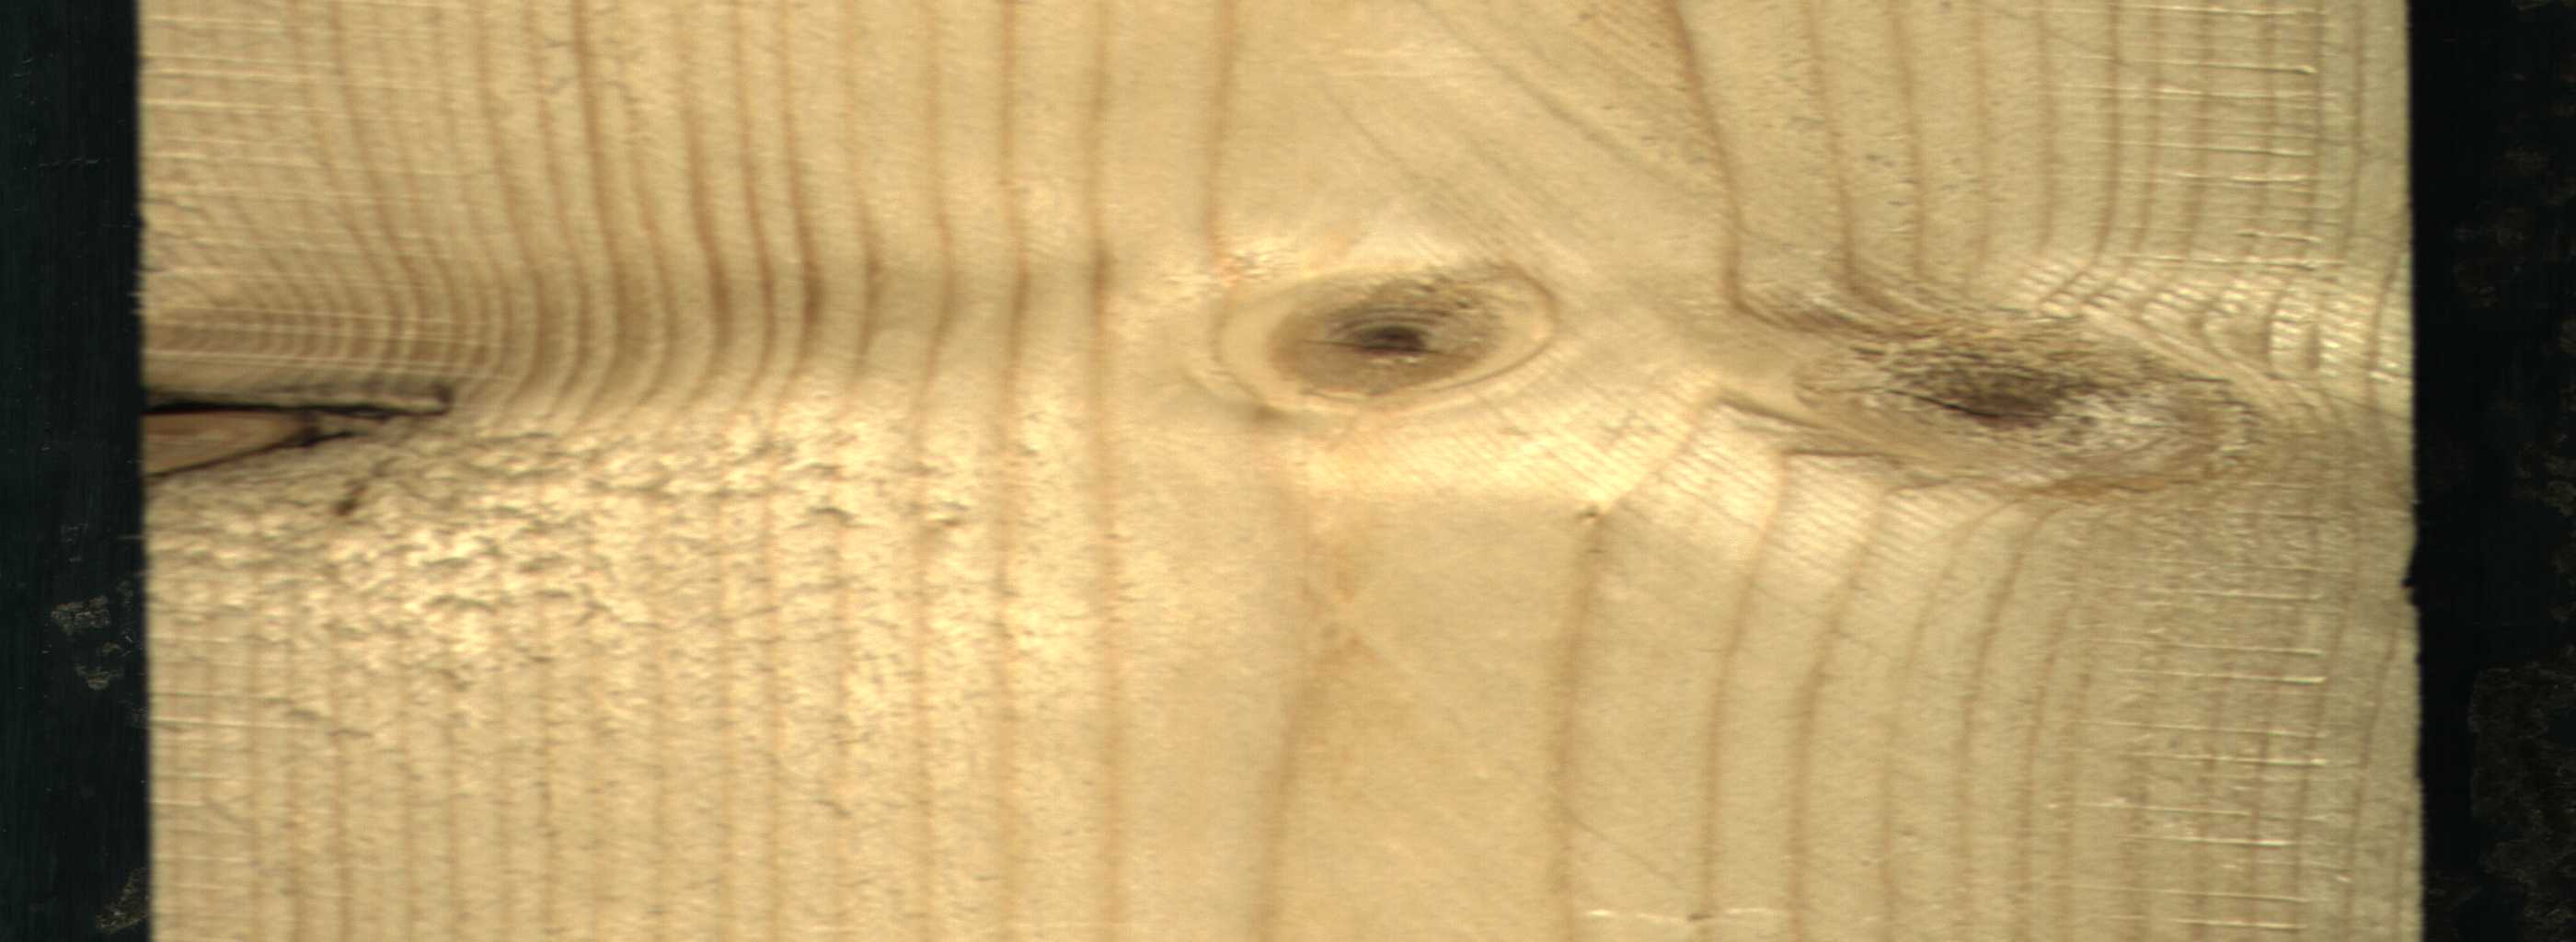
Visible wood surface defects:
knot_with_crack
Dead_Knot
Live_Knot